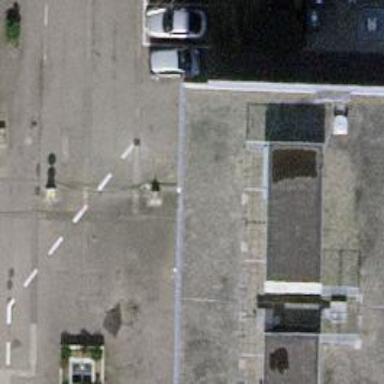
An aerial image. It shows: Asphalt driveway in living street.